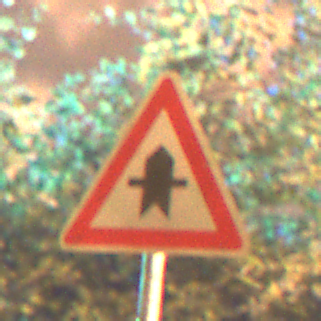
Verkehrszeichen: Vorfahrt
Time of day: Night
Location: Outdoor (Urban)
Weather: PartlyCloudy
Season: NotSpecified
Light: Artificial